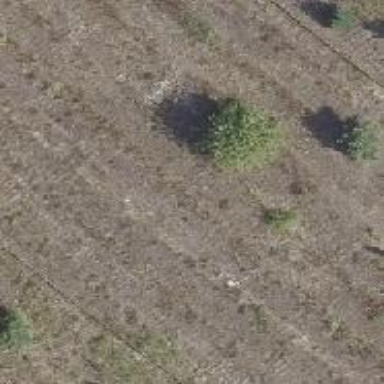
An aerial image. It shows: Abandoned railway.